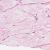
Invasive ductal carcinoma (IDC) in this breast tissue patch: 0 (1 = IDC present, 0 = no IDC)